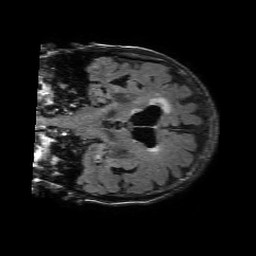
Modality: FLAIR
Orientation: coronal
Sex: female
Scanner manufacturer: philips
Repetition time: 11 s
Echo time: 0.125 s